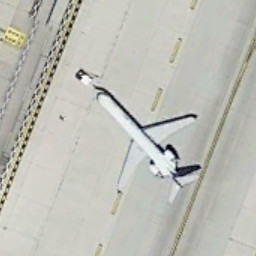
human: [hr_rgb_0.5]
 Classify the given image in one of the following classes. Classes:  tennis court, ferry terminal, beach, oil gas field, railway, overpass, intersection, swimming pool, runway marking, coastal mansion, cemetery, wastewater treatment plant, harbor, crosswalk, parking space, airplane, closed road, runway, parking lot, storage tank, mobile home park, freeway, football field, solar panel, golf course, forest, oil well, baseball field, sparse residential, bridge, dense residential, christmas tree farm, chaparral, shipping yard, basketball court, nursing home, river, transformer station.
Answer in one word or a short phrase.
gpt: airplane